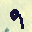
Label: 9